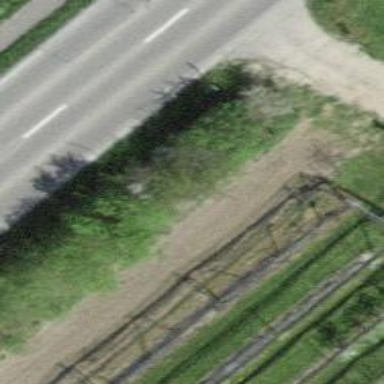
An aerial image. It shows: Hedge barrier.